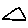
Label: triangle